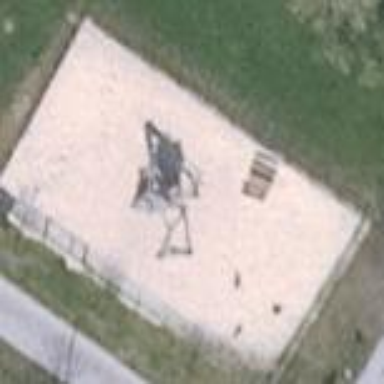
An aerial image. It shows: Playground area for leisure activities on the land.